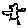
Label: bird